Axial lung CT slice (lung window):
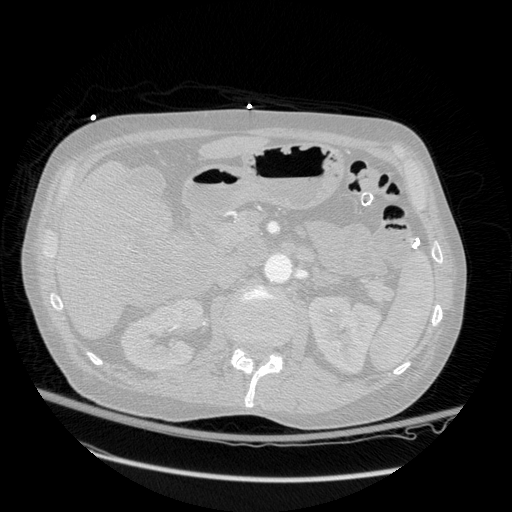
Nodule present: no